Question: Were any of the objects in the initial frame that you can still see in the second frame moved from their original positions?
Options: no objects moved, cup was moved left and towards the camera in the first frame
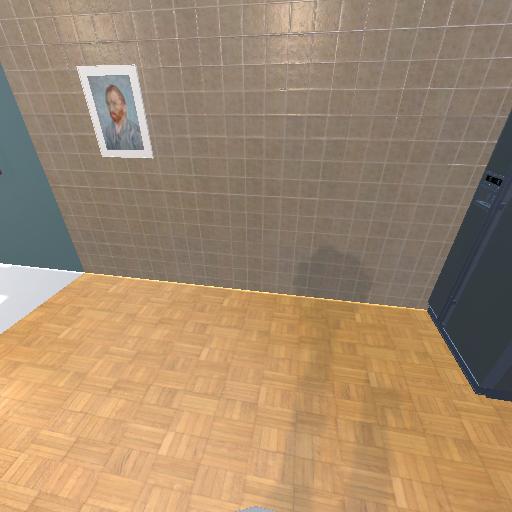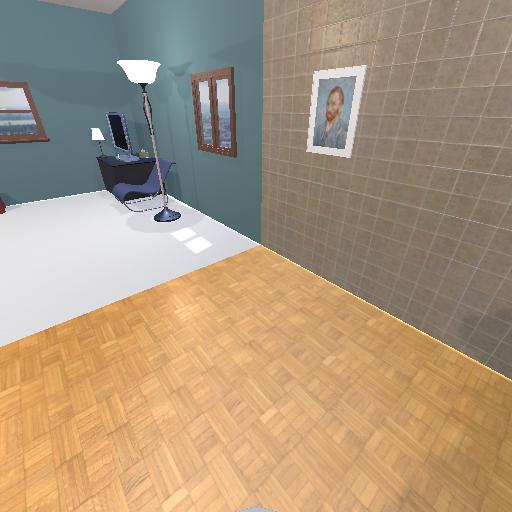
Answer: no objects moved